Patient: sex F, age 72
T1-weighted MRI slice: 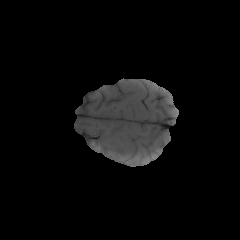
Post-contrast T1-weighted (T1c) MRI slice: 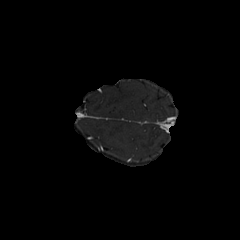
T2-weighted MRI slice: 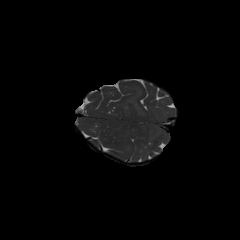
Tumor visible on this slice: yes
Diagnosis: Glioblastoma, IDH-wildtype
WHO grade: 4